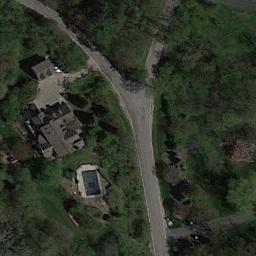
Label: sparse_residential